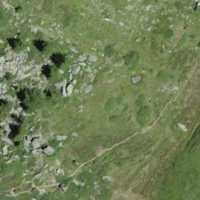
EUNIS habitat code: 26
Species observed at this site:
Turdus torquatus
Linaria cannabina